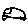
Label: car